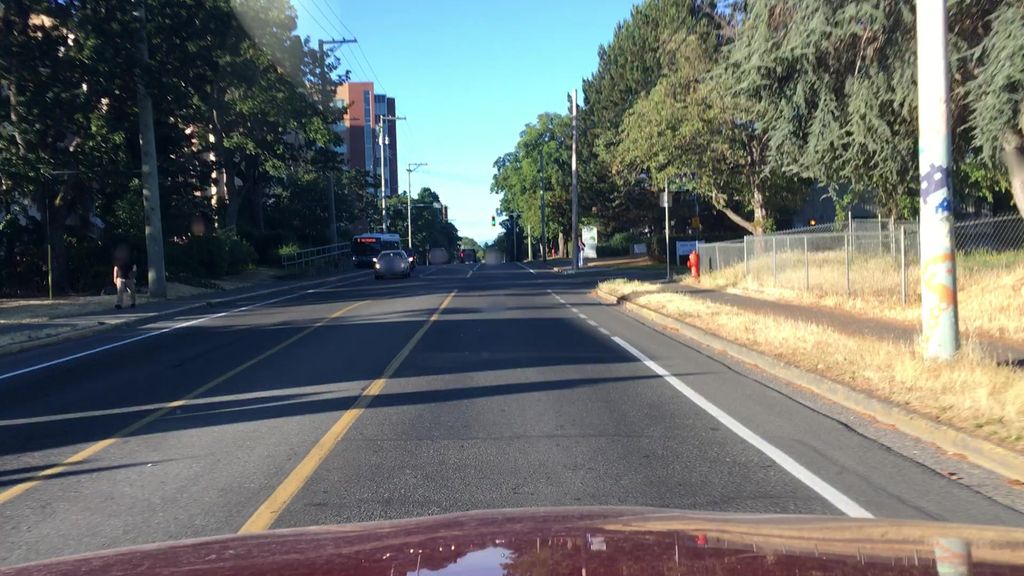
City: victoria